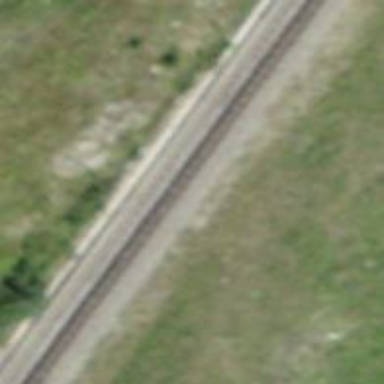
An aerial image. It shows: Preserved narrow-gauge railway track.